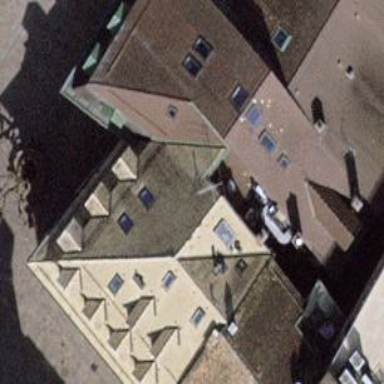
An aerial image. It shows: Gabled roof made of roof tiles on apartment building. The roof is oriented across the building.